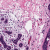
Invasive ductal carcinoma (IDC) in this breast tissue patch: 0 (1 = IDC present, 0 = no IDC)